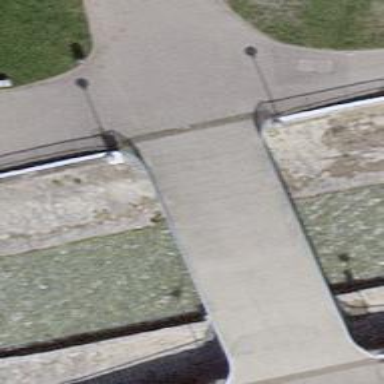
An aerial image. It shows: Pedestrian bridge with concrete surface.